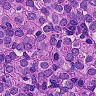
Metastatic tissue present: yes